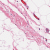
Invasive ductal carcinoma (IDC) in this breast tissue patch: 0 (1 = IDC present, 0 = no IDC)